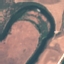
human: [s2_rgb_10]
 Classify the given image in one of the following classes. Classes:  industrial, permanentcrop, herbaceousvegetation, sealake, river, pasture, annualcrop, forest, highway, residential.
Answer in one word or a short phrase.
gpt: River